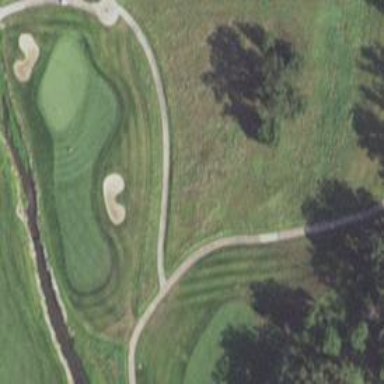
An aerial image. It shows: Area with grass used as rough in golf course.